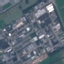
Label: Industrial